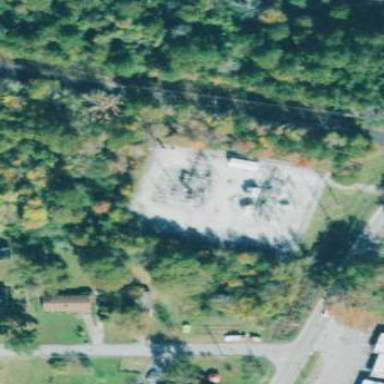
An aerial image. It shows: Distribution power substation secured by fence.